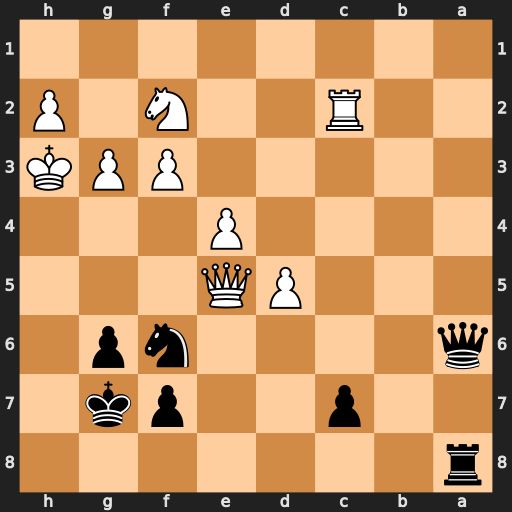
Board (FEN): r7/2p2pk1/q4np1/3PQ3/4P3/5PPK/2R2N1P/8
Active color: b
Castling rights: -
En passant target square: -
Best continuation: Qf1+ Kh4 Rh8+ Kg5 Rh5+ Kf4 Rxe5